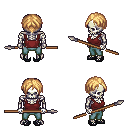
a pixel art fantasy rpg character, male body template, skeleton, maroon pirate shirt, teal pants, light blonde parted hairstyle, ghillies, spear, four views (front, back, left, right), 2x2 character sprite sheet, small pixel art, hard edges, no anti-aliasing